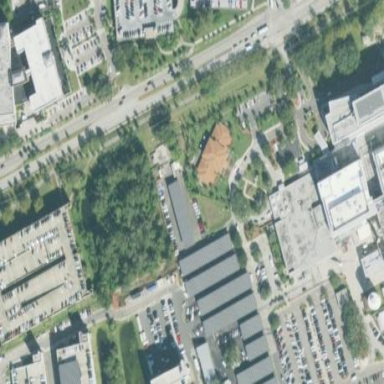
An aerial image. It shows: Hospital providing healthcare services.